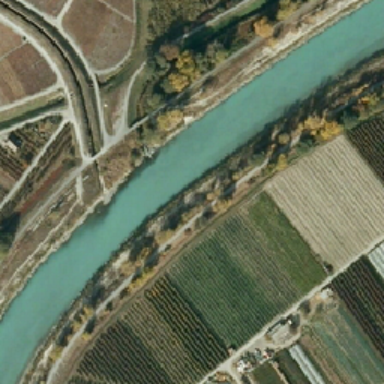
The coast of the river is an agricultural area .